Interaction volume radius: 5 \u00c5
Interaction volume height: 25 \u00c5
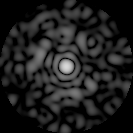
Disorder parameter: 0.8247